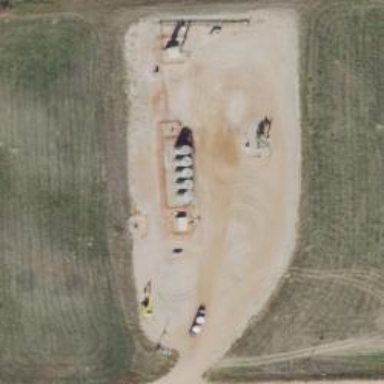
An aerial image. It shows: Petroleum well.